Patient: sex F, age 44
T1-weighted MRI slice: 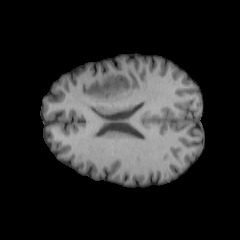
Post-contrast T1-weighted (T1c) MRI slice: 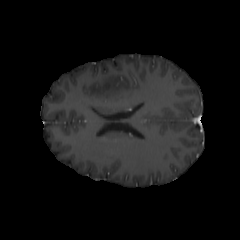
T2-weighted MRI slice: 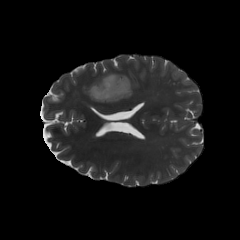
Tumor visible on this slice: yes
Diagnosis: Oligodendroglioma, IDH-mutant, 1p/19q-codeleted
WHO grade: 2